Aerial crown-view tile of a tropical tree (Barro Colorado Island, Panama), acquired 20240918:
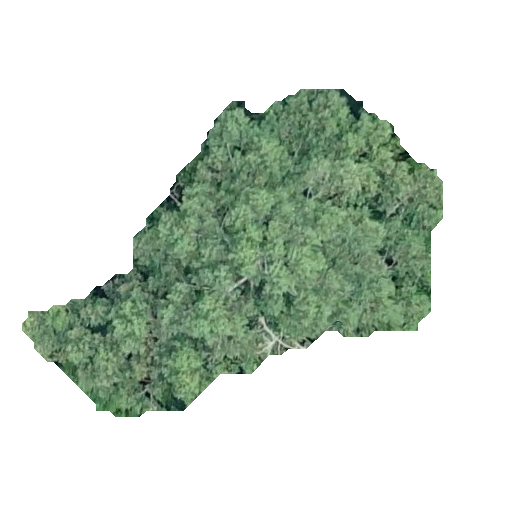
Species: Calophyllum longifolium
GBIF accepted scientific name: Calophyllum longifolium
Crown area: 121.531 m²